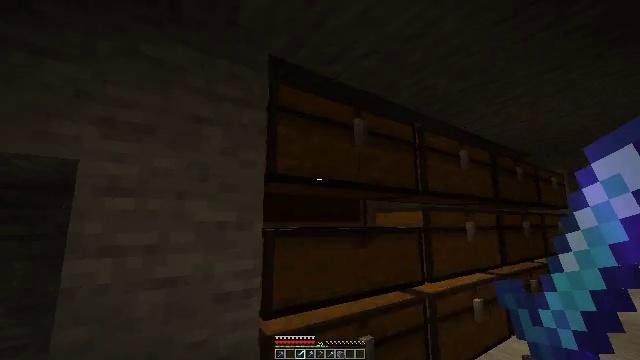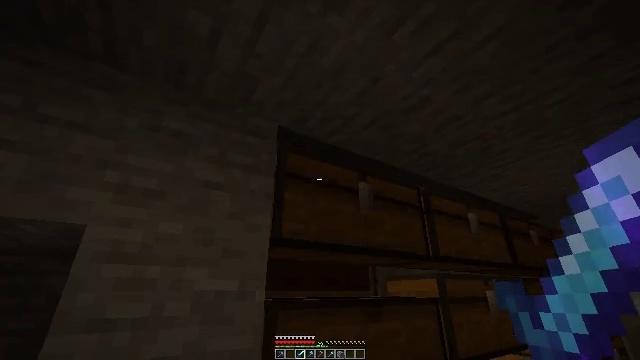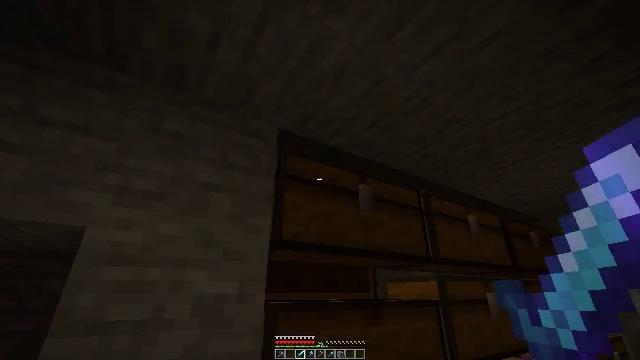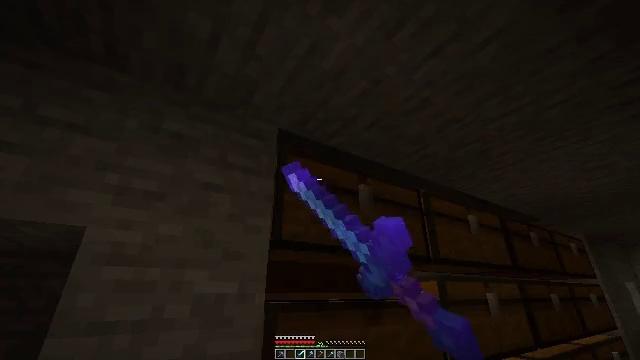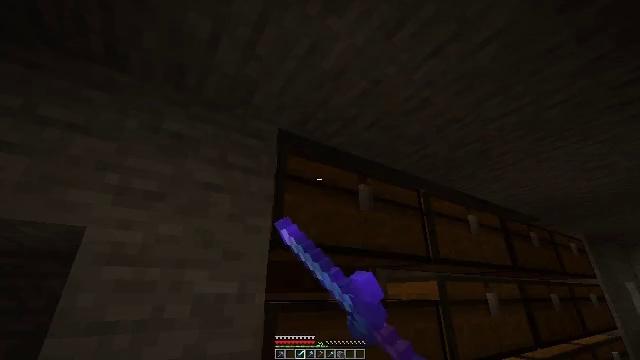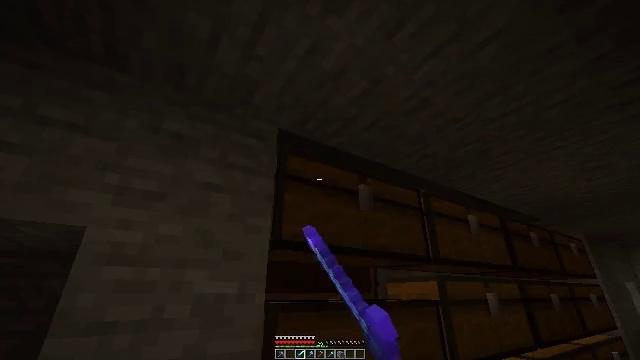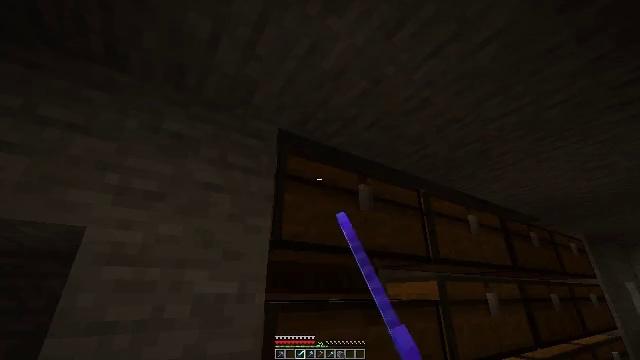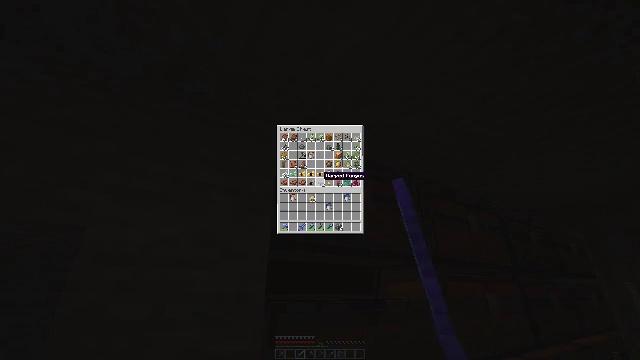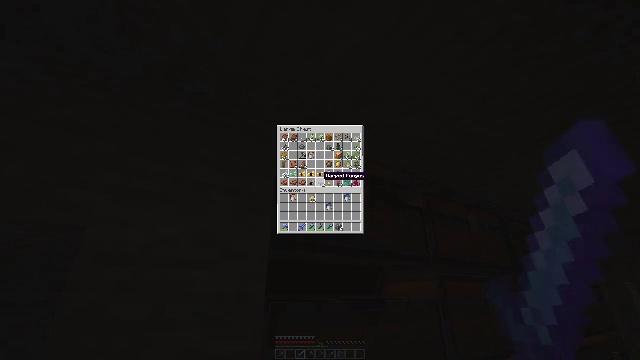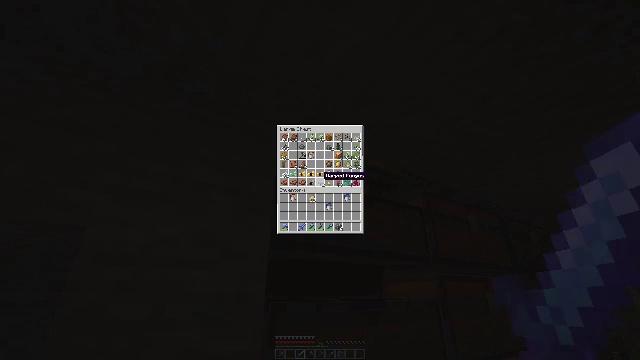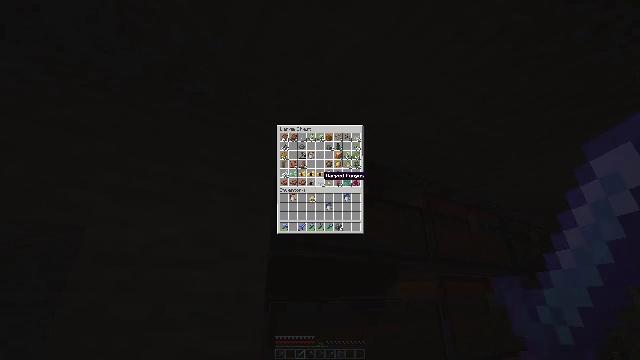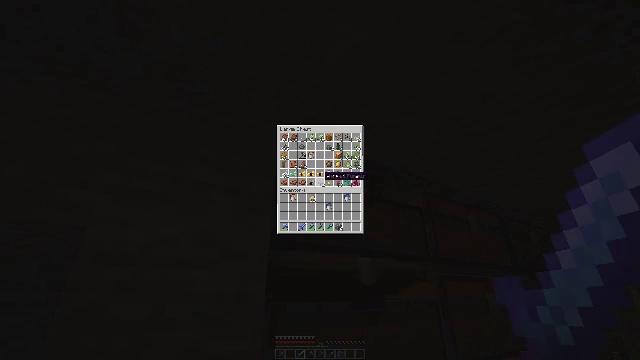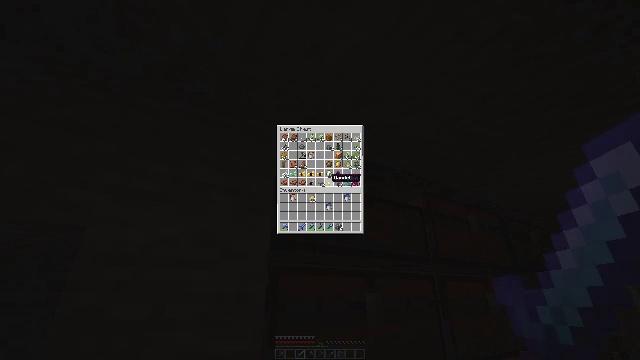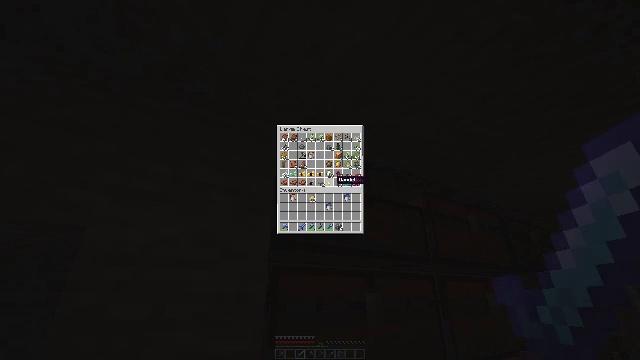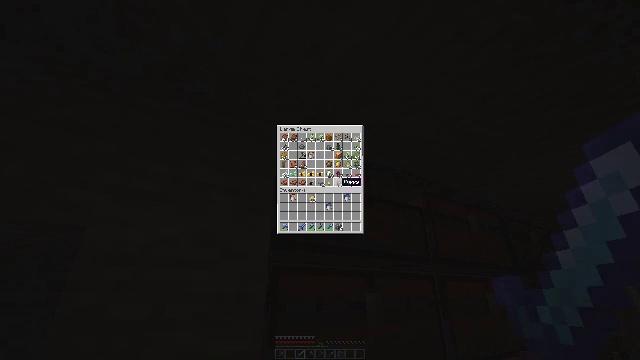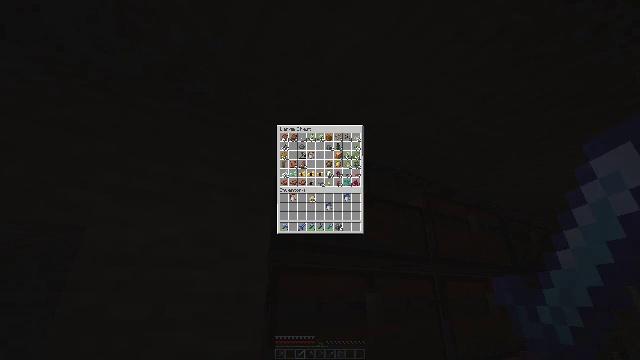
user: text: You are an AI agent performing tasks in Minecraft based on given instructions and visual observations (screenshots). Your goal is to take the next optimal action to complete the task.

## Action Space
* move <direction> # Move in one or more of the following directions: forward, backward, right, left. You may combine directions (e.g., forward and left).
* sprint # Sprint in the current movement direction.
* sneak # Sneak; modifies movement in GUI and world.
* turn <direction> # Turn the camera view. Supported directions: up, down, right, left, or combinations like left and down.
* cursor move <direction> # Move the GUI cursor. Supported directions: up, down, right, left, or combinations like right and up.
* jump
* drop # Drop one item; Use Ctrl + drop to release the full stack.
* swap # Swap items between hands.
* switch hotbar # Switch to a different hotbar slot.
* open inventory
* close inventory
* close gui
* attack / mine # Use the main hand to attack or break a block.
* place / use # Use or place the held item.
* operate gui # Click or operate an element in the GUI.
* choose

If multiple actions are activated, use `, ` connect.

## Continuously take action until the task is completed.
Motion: motion action
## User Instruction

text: Retrieve vines from walls or cliffs.
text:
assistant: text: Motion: turn left and up
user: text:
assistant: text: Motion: use / place
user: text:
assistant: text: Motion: use / place
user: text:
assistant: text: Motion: use / place
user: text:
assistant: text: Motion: use / place
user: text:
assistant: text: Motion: no_op
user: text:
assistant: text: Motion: no_op
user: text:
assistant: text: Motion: no_op
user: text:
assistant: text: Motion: no_op
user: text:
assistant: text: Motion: no_op
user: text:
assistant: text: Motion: no_op
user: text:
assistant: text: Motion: turn right
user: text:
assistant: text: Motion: turn right
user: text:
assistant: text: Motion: turn right
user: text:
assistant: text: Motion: turn right
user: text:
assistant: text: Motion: turn right and down
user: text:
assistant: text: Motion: turn right and down
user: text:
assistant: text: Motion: turn right
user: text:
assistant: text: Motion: no_op
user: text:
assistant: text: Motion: no_op
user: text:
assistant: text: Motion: no_op
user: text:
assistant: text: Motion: no_op
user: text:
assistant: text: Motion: no_op
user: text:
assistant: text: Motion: no_op
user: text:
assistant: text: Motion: no_op
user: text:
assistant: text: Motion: no_op
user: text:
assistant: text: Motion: no_op
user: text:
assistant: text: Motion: no_op
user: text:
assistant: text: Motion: no_op
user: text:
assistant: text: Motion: no_op